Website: bh-photo
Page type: address-validator
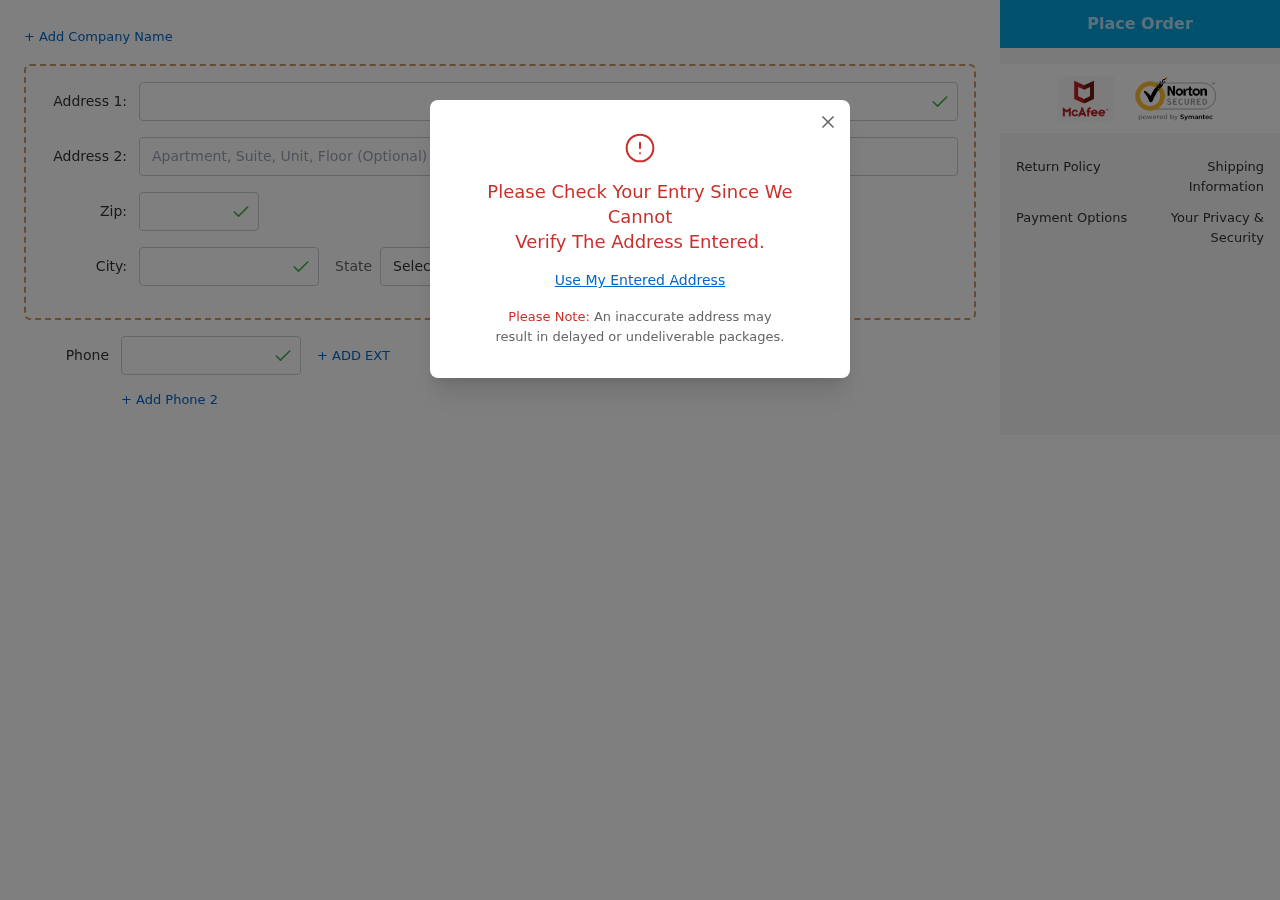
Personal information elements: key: PII_CITY
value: New Josemouth
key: PII_PHONE
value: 7307871925
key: PII_POSTCODE
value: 10533
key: PII_STATE_ABBR
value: OR
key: PII_STREET
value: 25205 Yang Fields
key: PII_STREET2
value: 8735 Bell Village Apt. 680